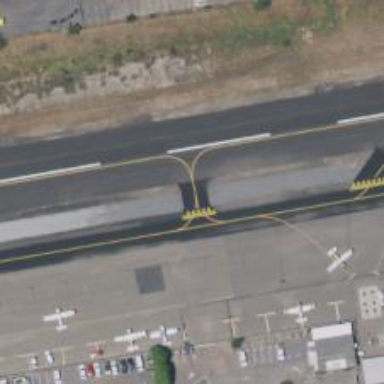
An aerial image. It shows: Image of taxiway at airport.